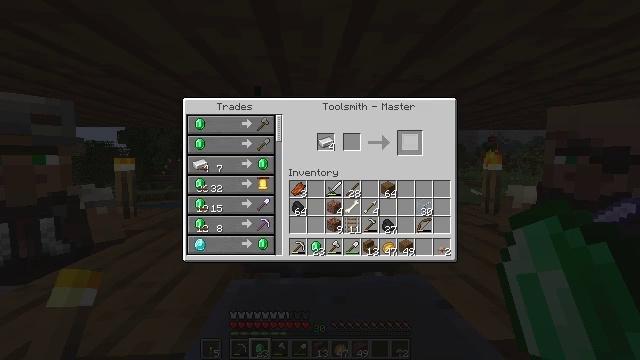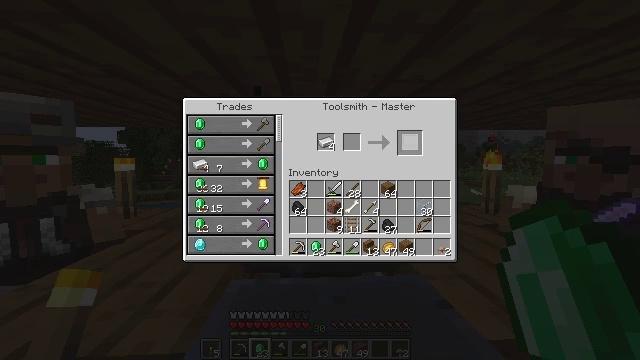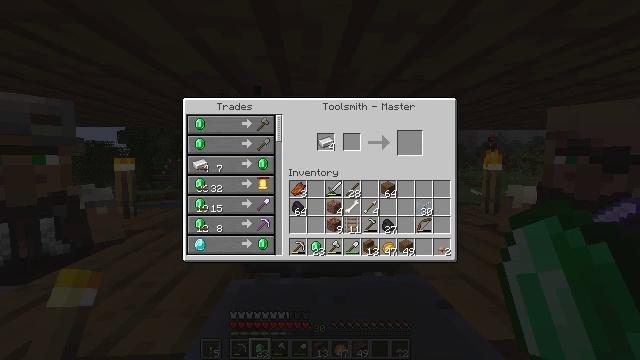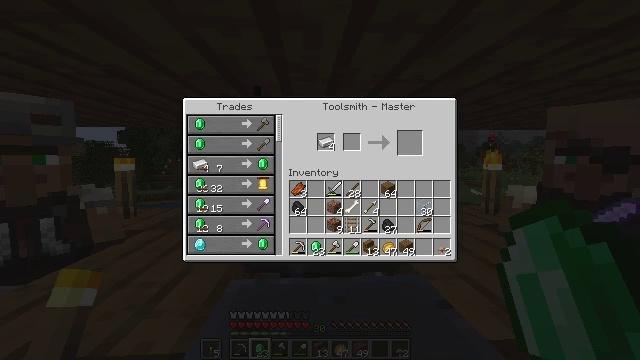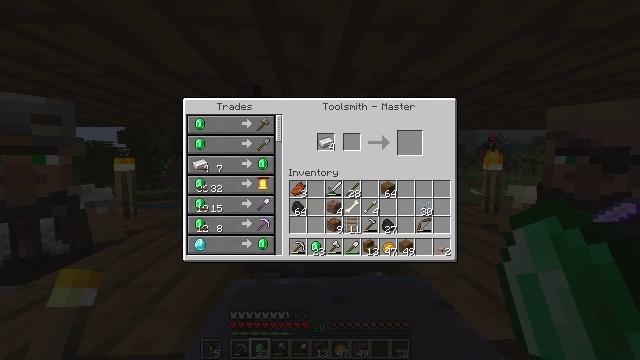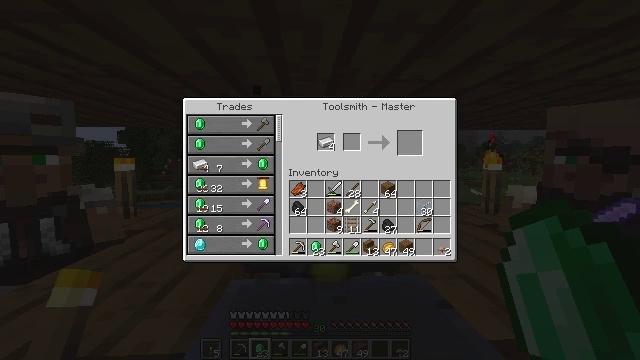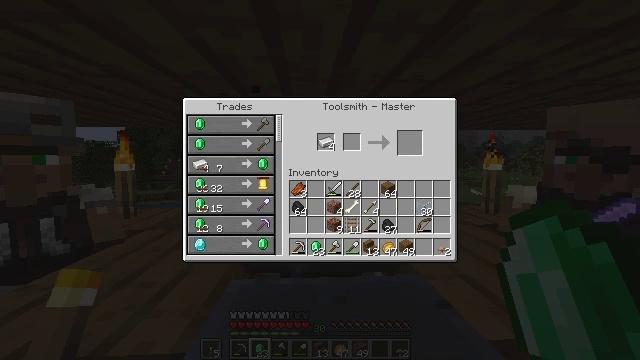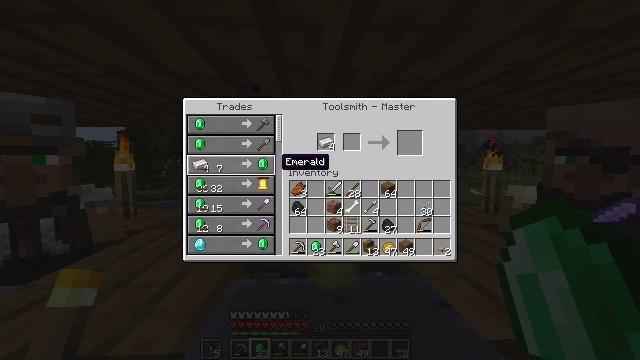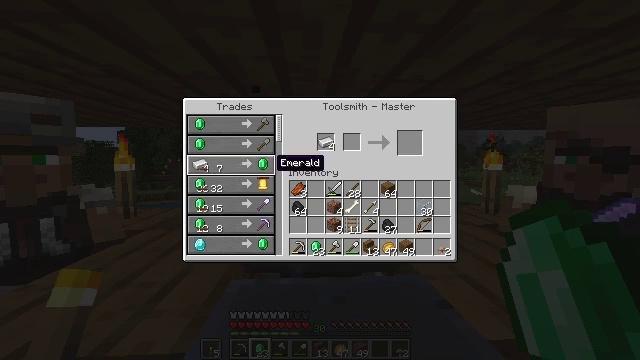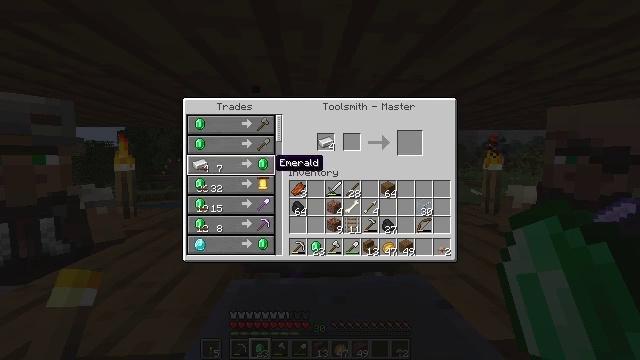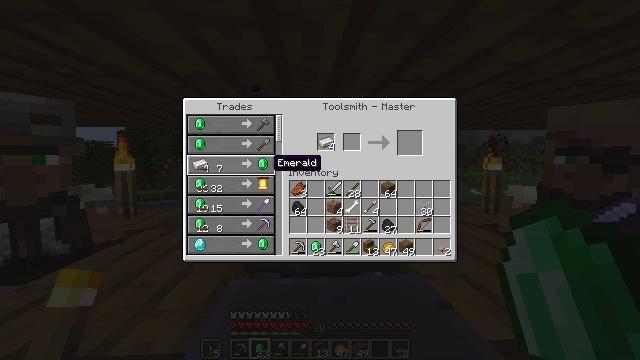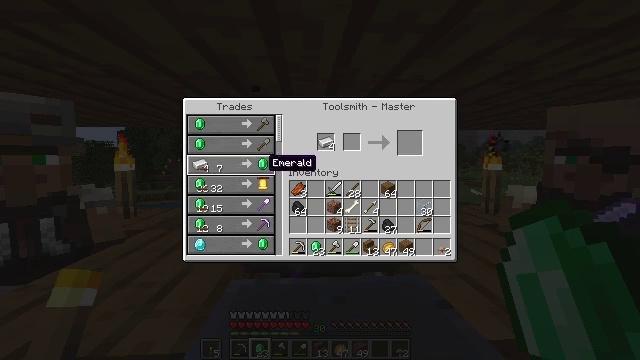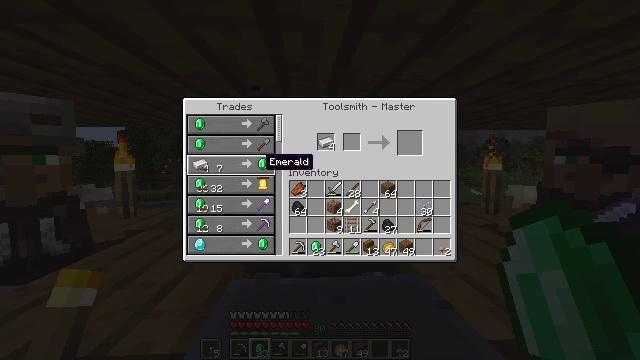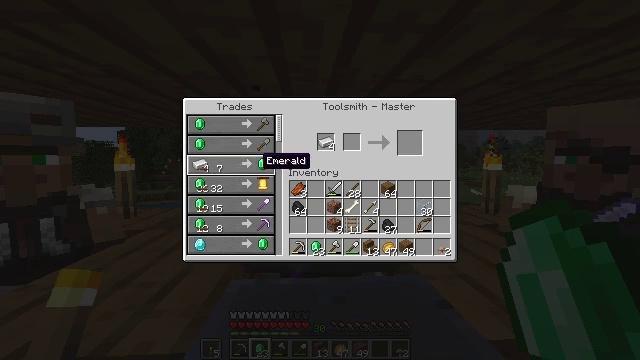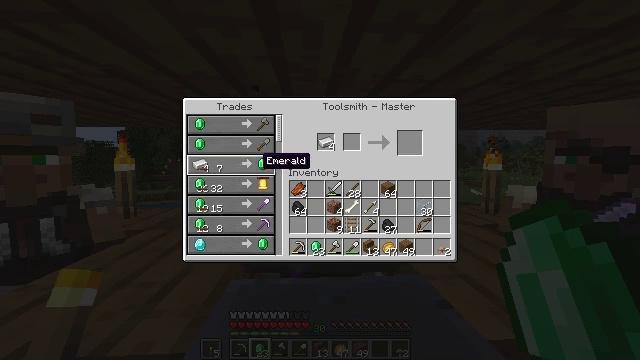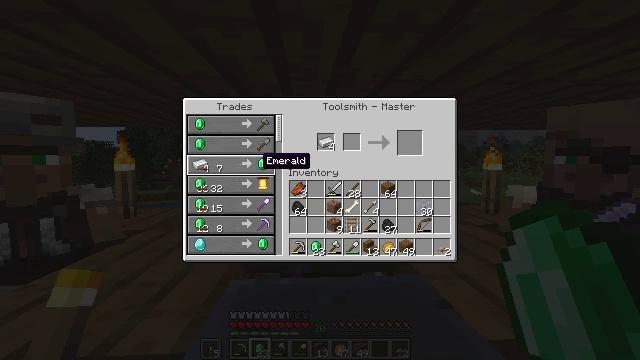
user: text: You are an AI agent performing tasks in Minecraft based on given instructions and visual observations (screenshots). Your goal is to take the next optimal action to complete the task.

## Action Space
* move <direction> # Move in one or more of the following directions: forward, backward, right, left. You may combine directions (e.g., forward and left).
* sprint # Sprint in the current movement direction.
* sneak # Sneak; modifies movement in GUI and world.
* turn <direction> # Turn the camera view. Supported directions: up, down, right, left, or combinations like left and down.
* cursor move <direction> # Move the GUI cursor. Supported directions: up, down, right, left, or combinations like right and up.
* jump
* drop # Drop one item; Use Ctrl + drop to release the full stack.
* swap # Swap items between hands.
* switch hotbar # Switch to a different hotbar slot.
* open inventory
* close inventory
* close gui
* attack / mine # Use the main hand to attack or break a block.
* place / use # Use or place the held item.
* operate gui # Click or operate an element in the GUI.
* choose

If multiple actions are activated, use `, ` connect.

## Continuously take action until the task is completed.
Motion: motion action
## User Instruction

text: Use the crafting table to create chainmail leggings.
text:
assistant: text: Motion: sneak, open gui
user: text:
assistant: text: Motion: sneak, cursor move left
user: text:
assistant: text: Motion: sneak, cursor move left and down
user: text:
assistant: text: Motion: sneak, cursor move left
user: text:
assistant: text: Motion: sneak, cursor move left
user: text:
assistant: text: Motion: sneak, cursor move left
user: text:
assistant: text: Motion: sneak, cursor move left
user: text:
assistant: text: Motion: sneak
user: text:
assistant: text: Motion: sneak
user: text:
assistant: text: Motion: sneak
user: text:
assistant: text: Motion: sneak
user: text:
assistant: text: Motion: sneak
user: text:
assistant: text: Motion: sneak
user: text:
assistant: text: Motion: sneak
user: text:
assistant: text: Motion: sneak, operate gui
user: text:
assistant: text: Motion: sneak, operate gui
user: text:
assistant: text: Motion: sneak, operate gui
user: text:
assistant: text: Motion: sneak
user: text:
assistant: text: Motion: sneak, cursor move right and up
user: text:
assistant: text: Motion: sneak, cursor move right and up
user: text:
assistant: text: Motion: sneak, cursor move right
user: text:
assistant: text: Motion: sneak, cursor move right
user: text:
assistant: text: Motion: sneak, cursor move right
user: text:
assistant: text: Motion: sneak
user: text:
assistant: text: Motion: sneak
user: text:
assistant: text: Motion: sneak
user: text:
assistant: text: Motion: sneak
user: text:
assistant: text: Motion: sneak
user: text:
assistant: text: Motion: sneak
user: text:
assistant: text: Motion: sneak